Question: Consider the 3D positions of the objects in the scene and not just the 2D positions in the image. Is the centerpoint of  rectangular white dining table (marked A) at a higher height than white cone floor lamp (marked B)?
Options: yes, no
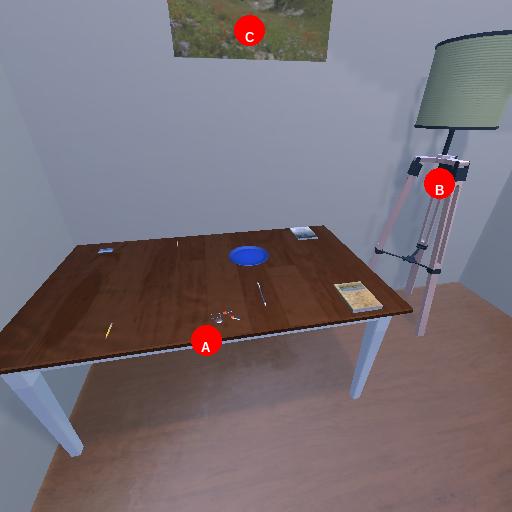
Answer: yes